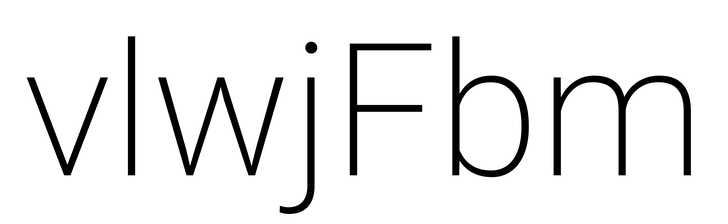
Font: Roboto_ExtraLight